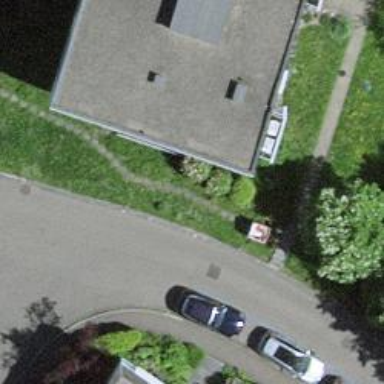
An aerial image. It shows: Residential road with sidewalk on the left.